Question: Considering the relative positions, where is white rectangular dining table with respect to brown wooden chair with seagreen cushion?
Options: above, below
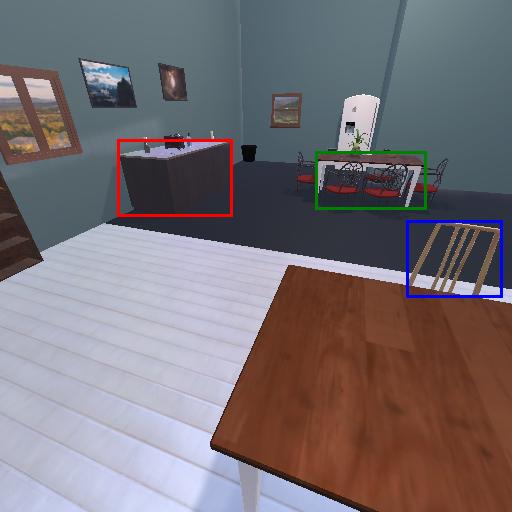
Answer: above